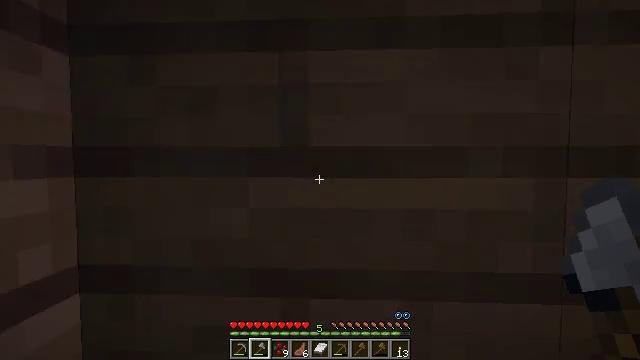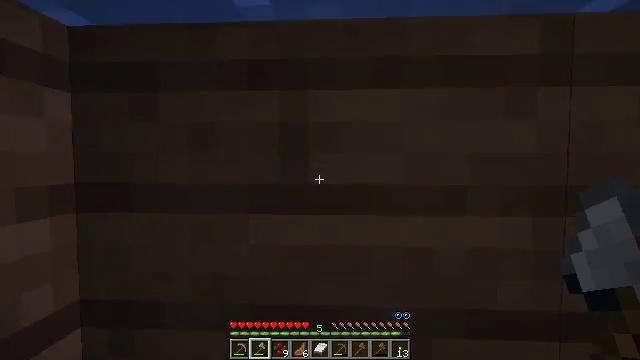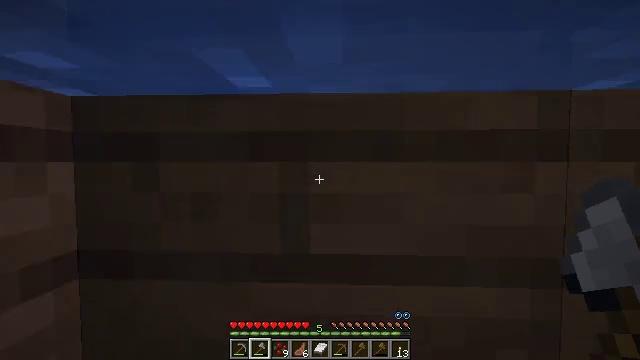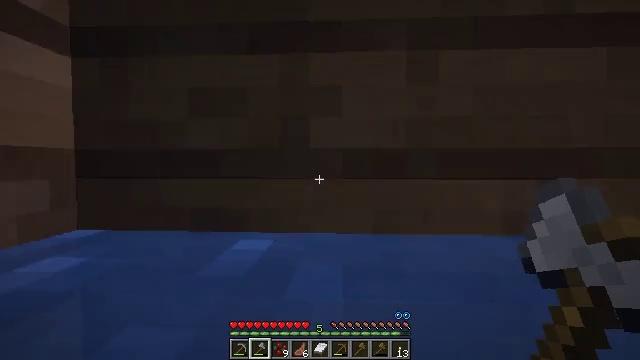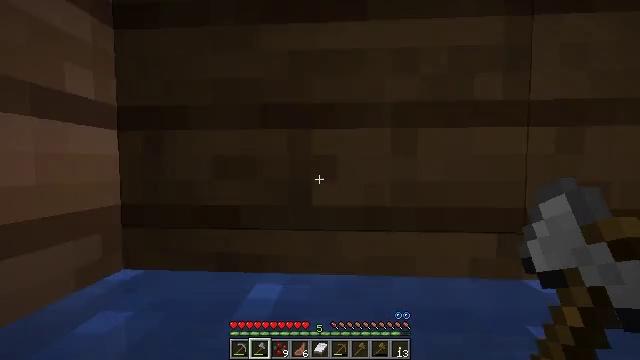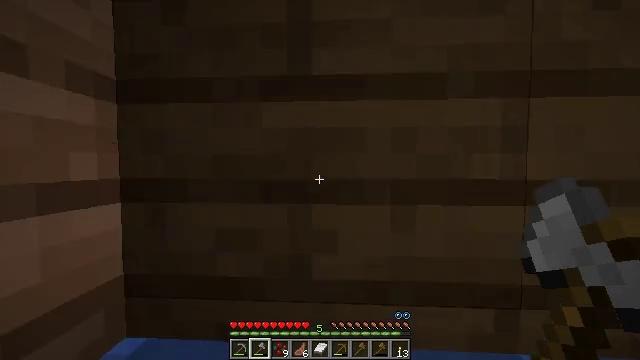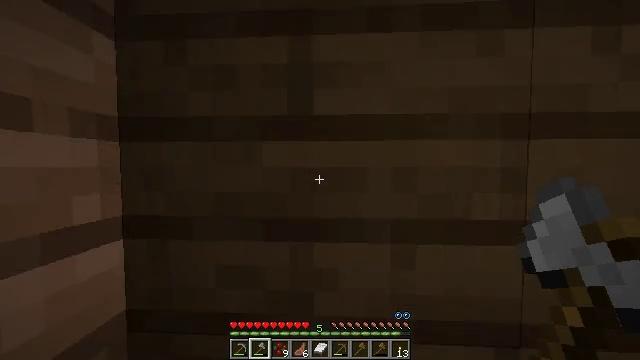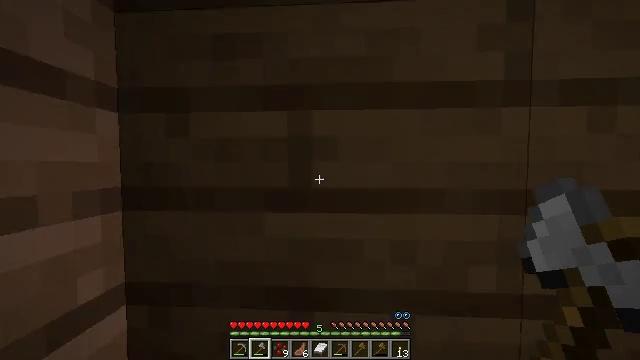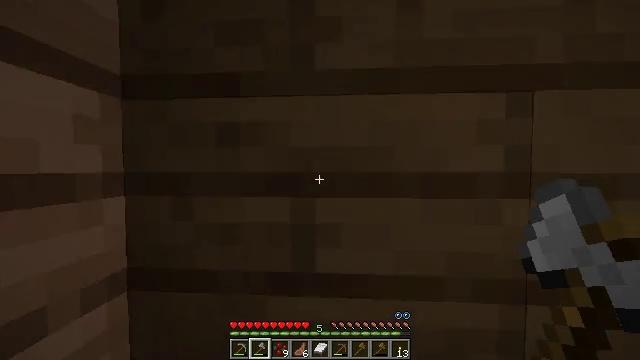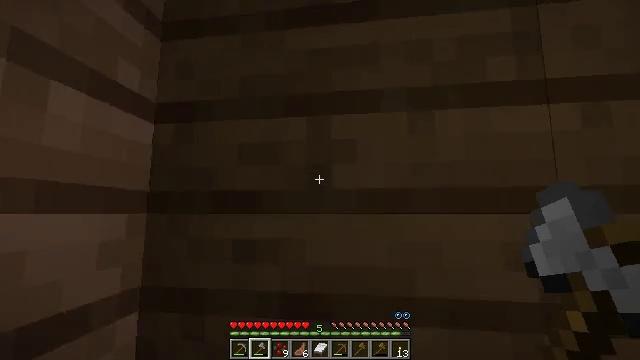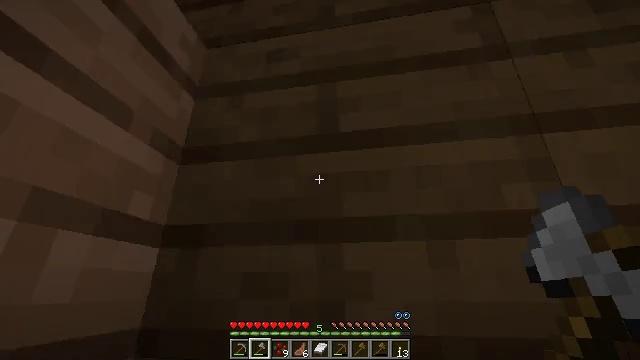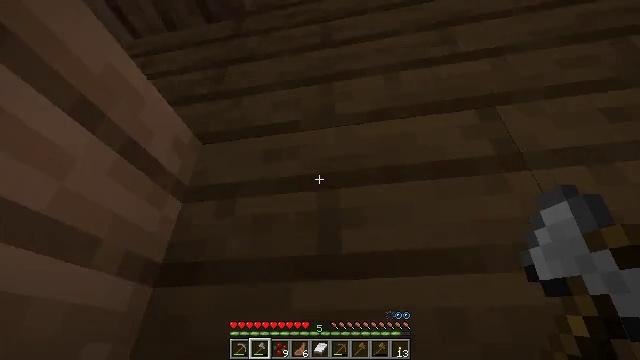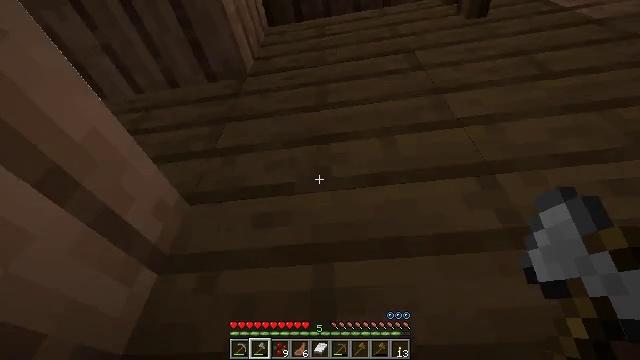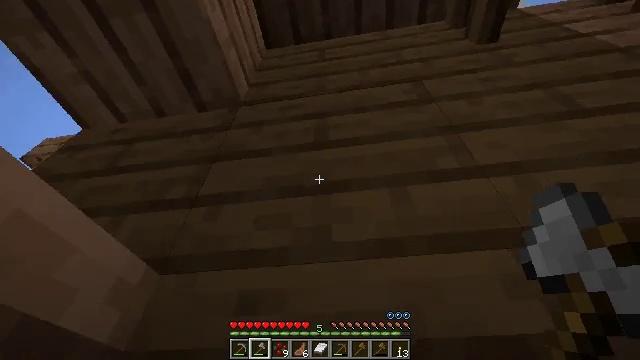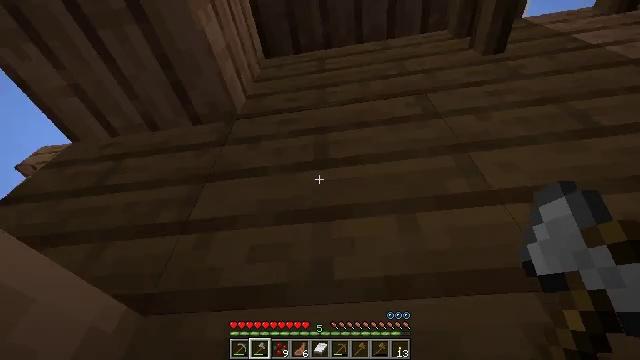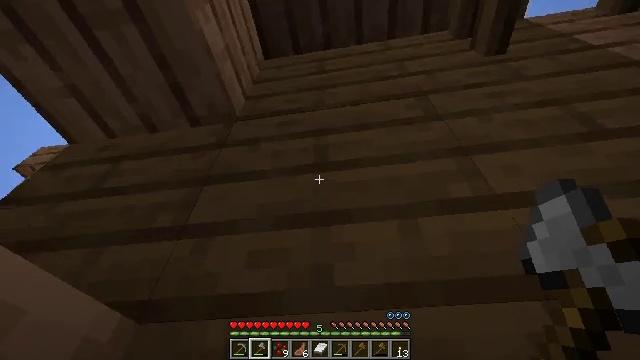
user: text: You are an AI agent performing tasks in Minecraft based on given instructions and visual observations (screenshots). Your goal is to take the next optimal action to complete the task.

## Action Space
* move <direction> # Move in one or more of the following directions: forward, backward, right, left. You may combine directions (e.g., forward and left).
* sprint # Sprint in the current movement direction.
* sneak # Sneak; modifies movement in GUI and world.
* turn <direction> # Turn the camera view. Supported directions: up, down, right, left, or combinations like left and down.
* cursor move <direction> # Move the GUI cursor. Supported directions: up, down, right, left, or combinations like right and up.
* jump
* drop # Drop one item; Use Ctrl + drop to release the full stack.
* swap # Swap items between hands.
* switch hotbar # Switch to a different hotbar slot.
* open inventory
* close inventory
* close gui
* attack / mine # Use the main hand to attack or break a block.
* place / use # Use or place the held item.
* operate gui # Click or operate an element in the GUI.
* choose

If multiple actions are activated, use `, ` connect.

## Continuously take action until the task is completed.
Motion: motion action
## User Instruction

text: Attack the spruce planks to recycle them.
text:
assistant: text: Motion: jump
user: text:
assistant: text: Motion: jump
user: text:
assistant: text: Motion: jump
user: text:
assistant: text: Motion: jump
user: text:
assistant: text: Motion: jump
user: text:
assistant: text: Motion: jump
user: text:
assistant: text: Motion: jump
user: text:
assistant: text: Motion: jump
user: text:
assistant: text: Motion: turn left and up, jump
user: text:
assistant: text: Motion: turn left and up, jump
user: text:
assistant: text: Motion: turn up, jump
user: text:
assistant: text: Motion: turn right and up, jump
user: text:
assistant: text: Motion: turn up, jump
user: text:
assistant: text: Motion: turn up, jump
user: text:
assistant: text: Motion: jump
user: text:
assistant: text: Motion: jump
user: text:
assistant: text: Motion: jump
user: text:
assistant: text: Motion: jump
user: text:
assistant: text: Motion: jump
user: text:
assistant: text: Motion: jump
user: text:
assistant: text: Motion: jump
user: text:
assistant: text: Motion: jump
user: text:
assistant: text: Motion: jump
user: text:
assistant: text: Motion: move right, jump
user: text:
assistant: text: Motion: move right, jump
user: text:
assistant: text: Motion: move right, jump
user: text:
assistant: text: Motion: move right, turn right, jump
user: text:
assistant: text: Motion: move right, turn right, jump
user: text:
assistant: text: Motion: move right, turn right and up, jump
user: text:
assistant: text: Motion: move right, turn right and up, jump